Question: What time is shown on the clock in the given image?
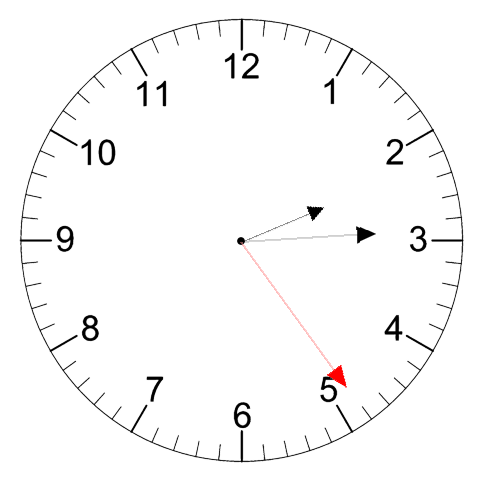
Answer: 02:14:24